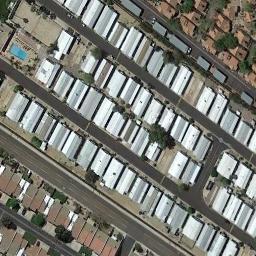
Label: mobile_home_park